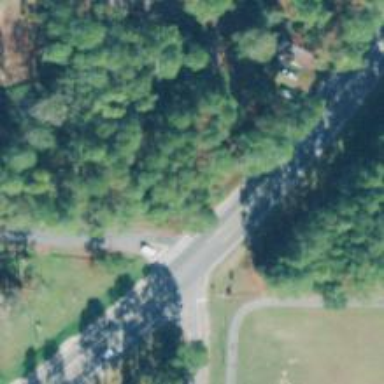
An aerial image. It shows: Asphalt trunk highway.